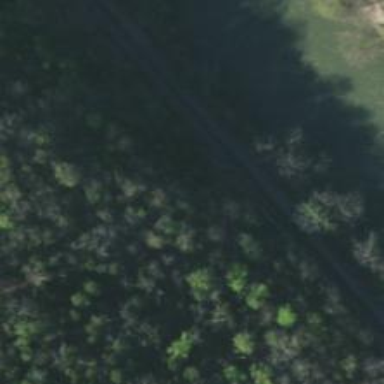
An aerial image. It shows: Railway track.